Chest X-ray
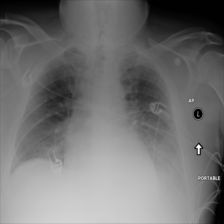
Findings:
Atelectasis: positive
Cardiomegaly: negative
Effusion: positive
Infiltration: positive
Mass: negative
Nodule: negative
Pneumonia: negative
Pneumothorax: negative
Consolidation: negative
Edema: negative
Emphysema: negative
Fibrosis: negative
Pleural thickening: negative
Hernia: negative